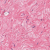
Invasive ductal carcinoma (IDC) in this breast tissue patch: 0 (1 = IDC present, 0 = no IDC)